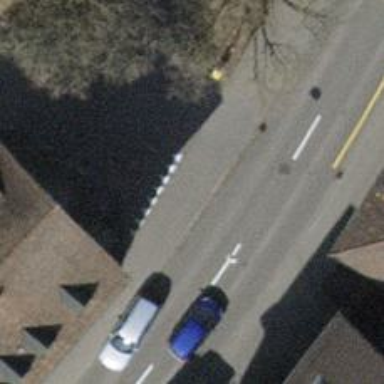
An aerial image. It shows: Residential road with sett surface.